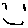
Label: smiley face